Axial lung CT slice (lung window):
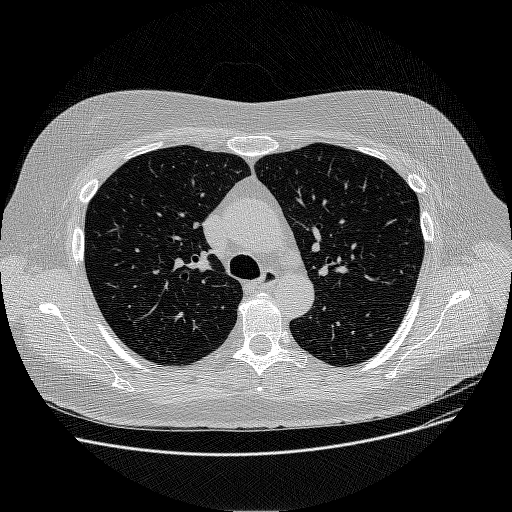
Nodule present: no